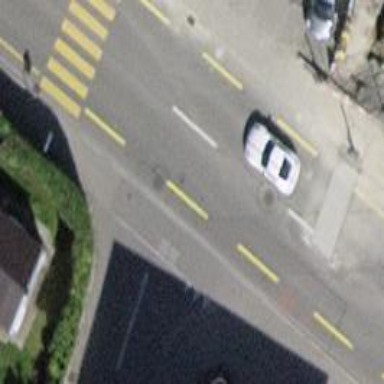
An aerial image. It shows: Road with "give way" sign.